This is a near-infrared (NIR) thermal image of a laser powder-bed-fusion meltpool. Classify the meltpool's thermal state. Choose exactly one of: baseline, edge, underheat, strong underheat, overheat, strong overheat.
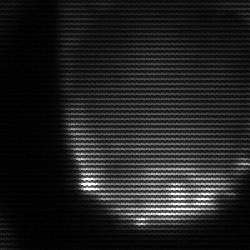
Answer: edge